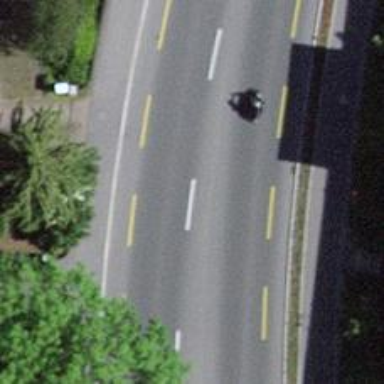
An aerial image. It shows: Primary highway with asphalt surface and sidewalks on both sides. There is soft cycle lane on the left side.